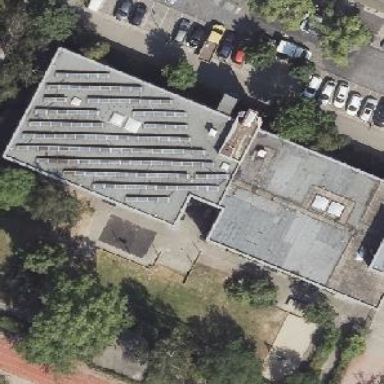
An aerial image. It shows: School building.